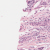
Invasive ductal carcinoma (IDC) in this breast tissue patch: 1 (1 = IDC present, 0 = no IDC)